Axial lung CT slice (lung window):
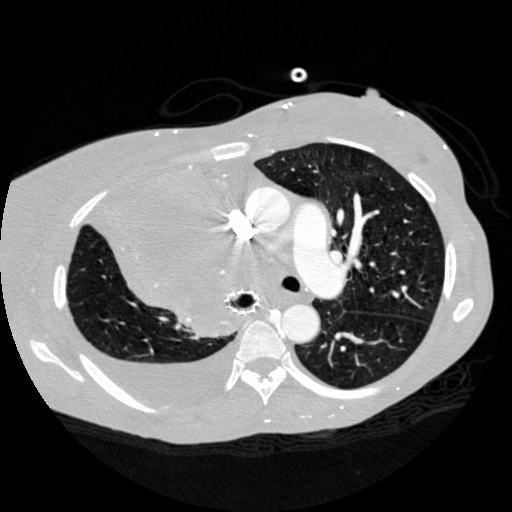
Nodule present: no